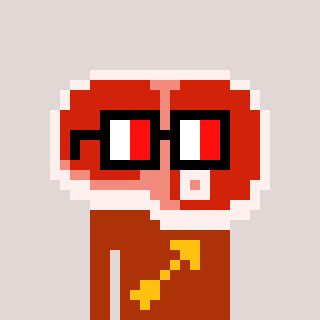
a pixel art character with square glasses with black frames and red eyes, a steak-shaped head and a hotbrown-colored body on a warm background